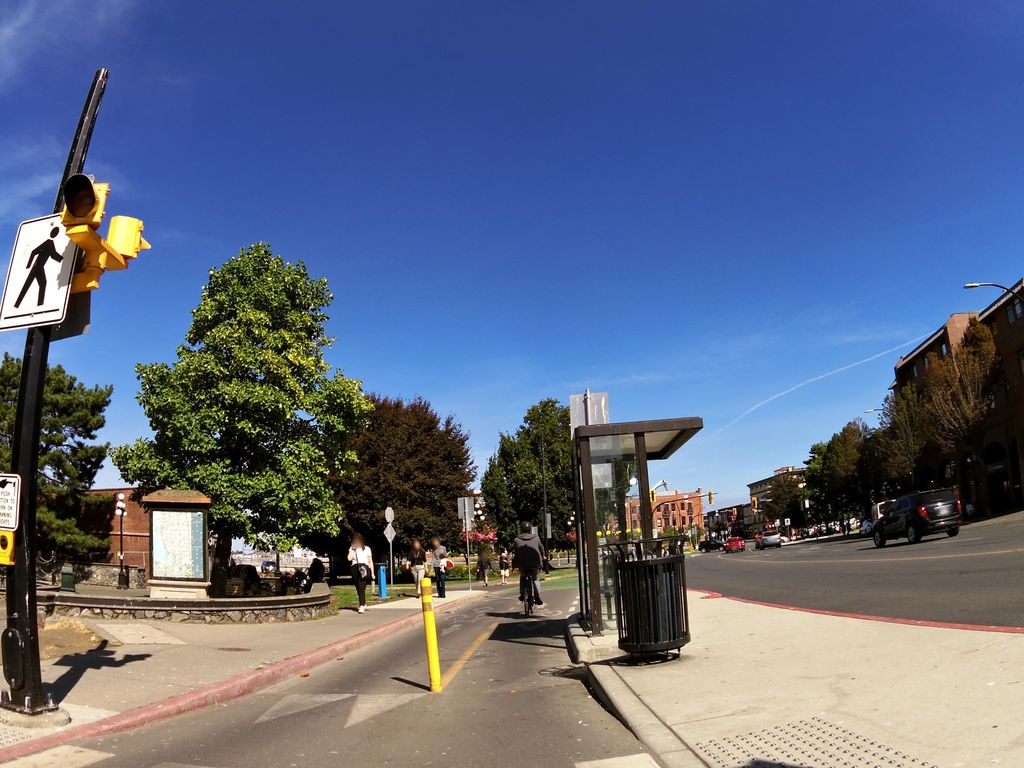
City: victoria